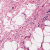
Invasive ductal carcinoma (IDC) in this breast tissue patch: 0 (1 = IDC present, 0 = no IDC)